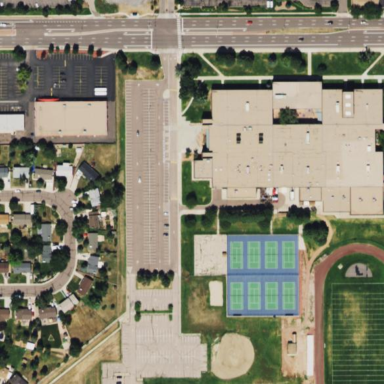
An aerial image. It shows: School building.